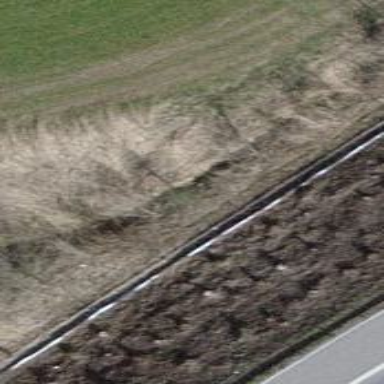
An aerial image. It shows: Ditch serving as waterway.